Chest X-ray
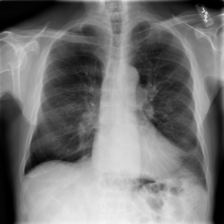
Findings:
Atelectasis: negative
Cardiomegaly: negative
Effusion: negative
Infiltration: positive
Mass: negative
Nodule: negative
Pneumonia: negative
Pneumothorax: negative
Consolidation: negative
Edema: negative
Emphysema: negative
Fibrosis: negative
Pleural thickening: negative
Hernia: negative